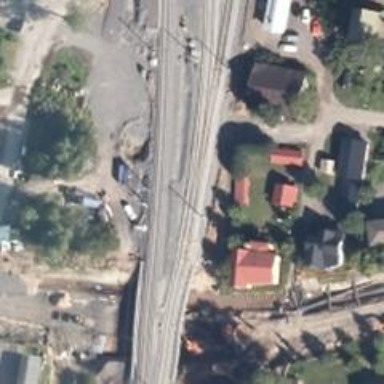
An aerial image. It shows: Siding railway line with electrified contact line for the trains.